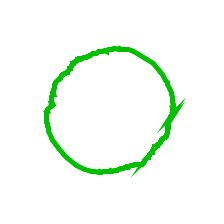
Shape: circle